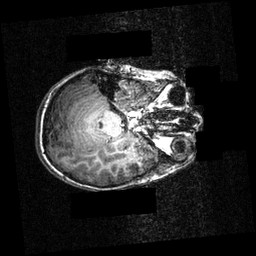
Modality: T1w
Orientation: axial
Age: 12
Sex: female
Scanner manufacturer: siemens
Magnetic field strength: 3.951 T
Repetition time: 1.5 s
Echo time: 0.00335 s